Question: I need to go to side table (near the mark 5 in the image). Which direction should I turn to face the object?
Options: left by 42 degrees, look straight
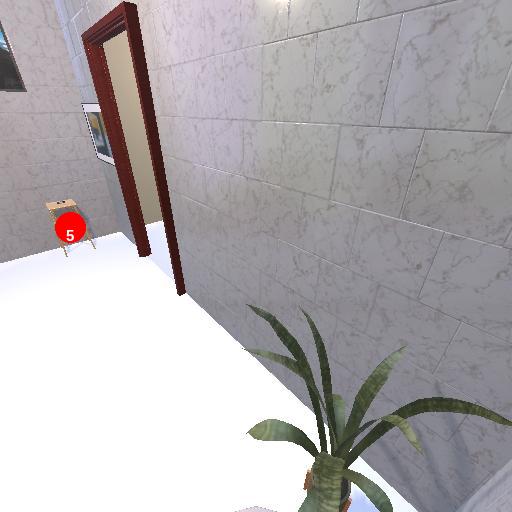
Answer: left by 42 degrees